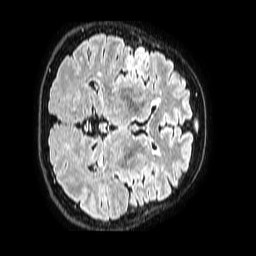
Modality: FLAIR
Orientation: axial
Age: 55
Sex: female
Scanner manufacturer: philips
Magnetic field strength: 1.5 T
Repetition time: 4.8 s
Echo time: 0.3 s